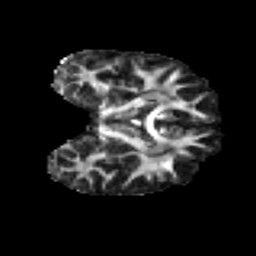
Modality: FA
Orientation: coronal
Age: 34
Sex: female
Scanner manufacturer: ge
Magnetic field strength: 3 T
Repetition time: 7.8 s
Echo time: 0.0606 s